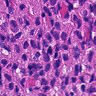
Metastatic tissue present: yes